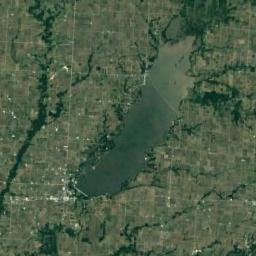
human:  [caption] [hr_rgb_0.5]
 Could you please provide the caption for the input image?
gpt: There is a long strip of pale green lake on the ground with lush green vegetation .

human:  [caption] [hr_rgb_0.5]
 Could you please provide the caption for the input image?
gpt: The lake in the picture is shaped like a duck .

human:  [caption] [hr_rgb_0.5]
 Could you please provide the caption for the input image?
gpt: The lake lies in farmland and the water is green .

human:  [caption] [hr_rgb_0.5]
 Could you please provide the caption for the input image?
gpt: Many trees are around the lake .

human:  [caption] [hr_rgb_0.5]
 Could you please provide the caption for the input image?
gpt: There are many green farmlands and some rivers around the lake .